Interaction volume radius: 10 \u00c5
Interaction volume height: 30 \u00c5
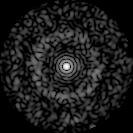
Disorder parameter: 0.8524